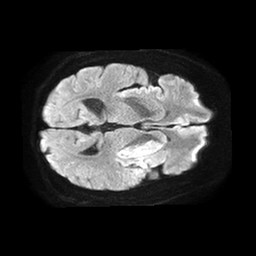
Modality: TRACE
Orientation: axial
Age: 69
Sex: female
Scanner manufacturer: philips
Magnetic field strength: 1.5 T
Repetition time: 4.6 s
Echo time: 0.08631 s